Question: Here I have to implement a webpage

which has a grid that display images. It will be easy if all the images have the ideal width and height, so I can arrange these images to fit the grid. However, with images of various sizes, I hasn't found solution yet. So, anyone has any idea or know some library/tool that can
flexibly create the image grid like that ?
Thankyou !
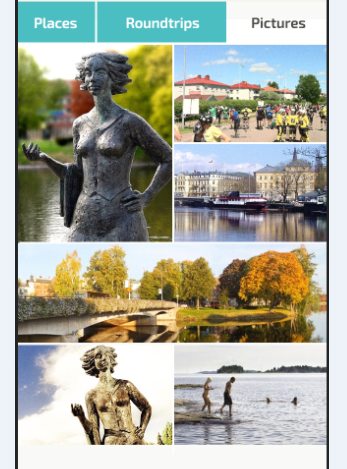
Answer: I reckon this is what you are looking for: <URL> . JS library that allows to do exactly what you want.